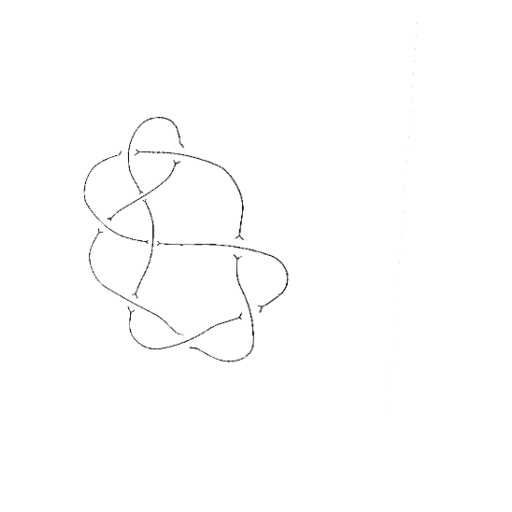
Crossing number: 9